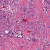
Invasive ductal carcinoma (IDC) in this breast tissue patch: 0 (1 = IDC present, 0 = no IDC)